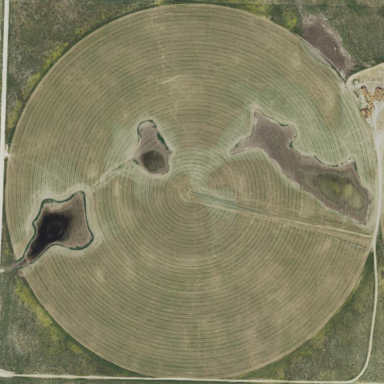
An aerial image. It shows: Farmland with pivot irrigation system.